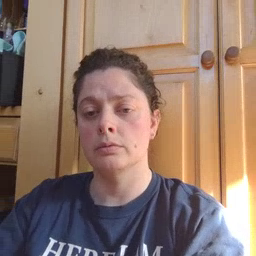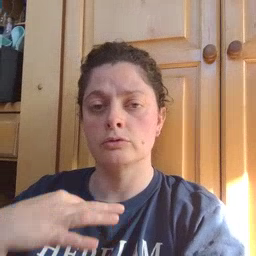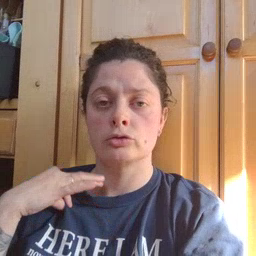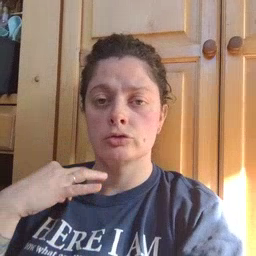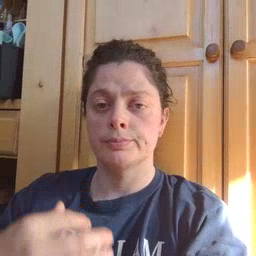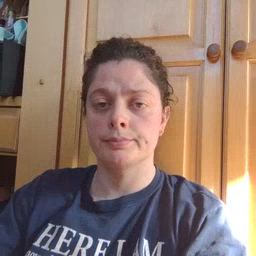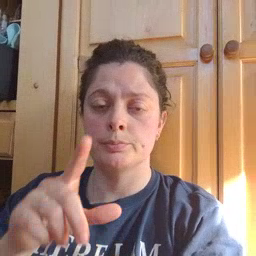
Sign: shirt